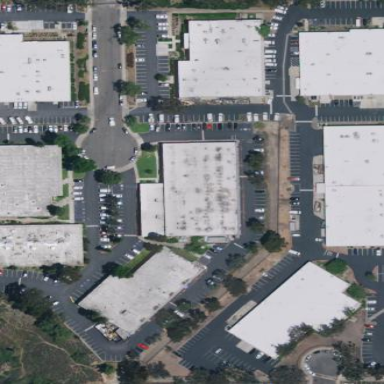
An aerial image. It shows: Industrial building.